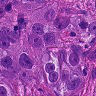
Metastatic tissue present: yes